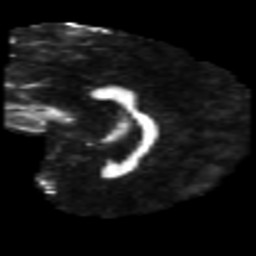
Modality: FA
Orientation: sagittal
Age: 33
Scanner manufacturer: philips
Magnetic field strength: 3 T
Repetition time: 8.6 s
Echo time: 0.127 s